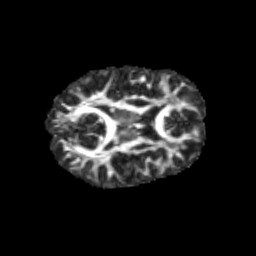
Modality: FA
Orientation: axial
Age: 10
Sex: male
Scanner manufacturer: siemens
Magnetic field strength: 3 T
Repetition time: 3.8 s
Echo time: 0.07 s